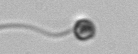
Label: flagellate